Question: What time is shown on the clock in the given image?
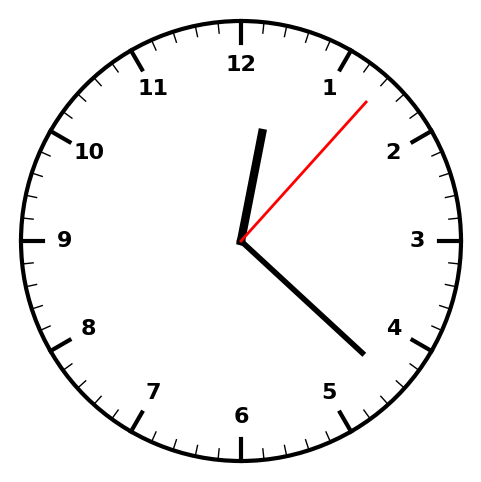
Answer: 12:22:07